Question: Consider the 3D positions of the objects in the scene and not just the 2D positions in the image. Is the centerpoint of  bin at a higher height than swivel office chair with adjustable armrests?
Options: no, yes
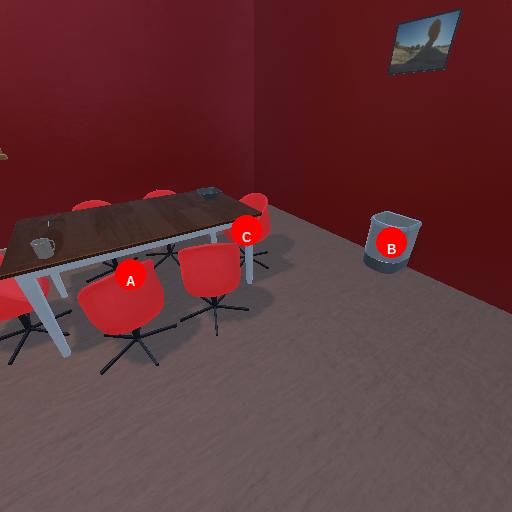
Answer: no